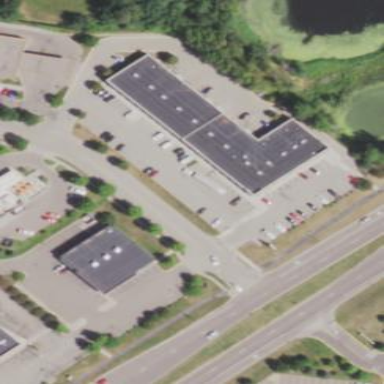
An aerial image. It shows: Commercial building.